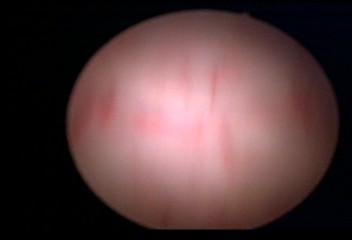
Modality: WLC
Class: Normal mucosa
Bladder cancer association: No